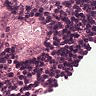
Metastatic tissue present: yes